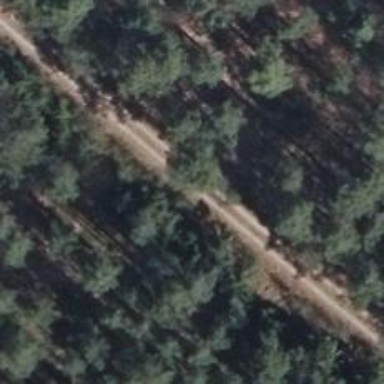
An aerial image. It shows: Dirt track road with grade 3 tracktype.